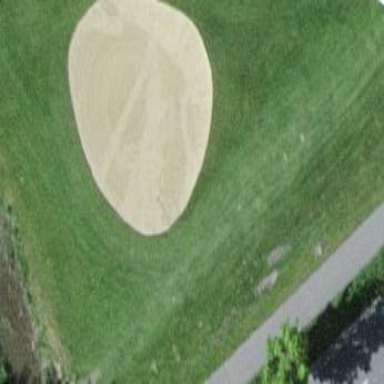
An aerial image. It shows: Golf bunker filled with natural sand.